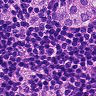
Metastatic tissue present: yes